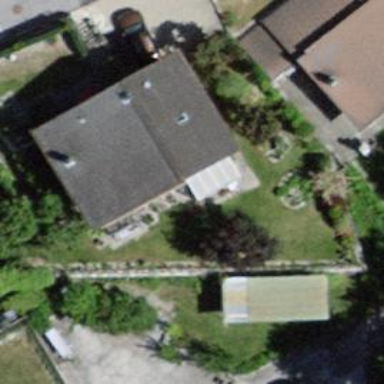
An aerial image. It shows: Detached building.